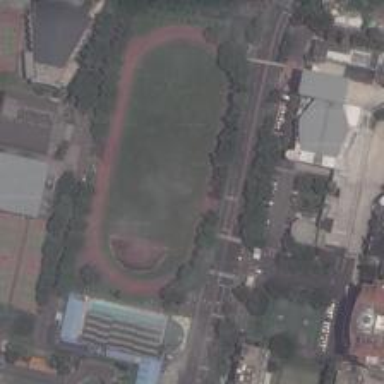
The large, oval football field and some small basketball courts are divided by greenbelts .